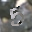
Label: 5